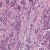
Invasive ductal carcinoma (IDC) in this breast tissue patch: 1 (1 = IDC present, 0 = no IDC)